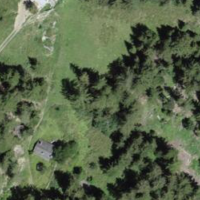
EUNIS habitat code: 43
Species observed at this site:
Leontopodium nivale